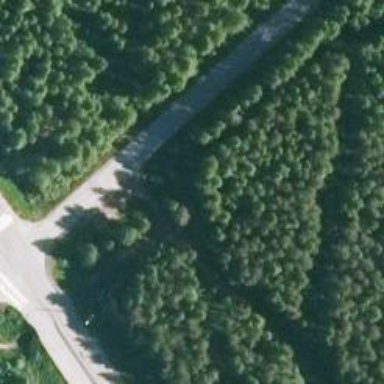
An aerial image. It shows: Nordic cycleway.